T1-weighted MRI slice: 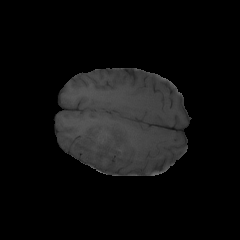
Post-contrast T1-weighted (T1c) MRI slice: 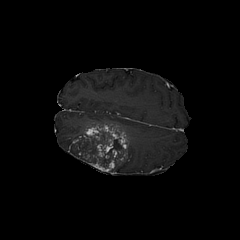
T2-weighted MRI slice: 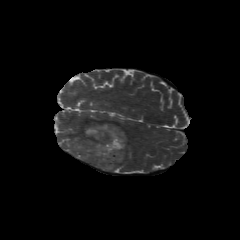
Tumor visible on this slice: yes